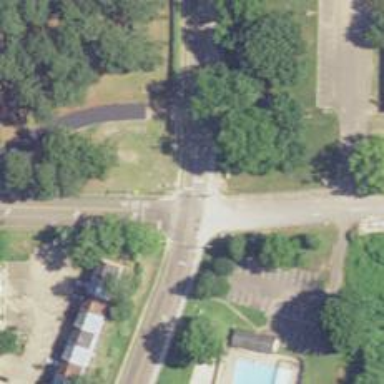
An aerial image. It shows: Marked crossing on footway.